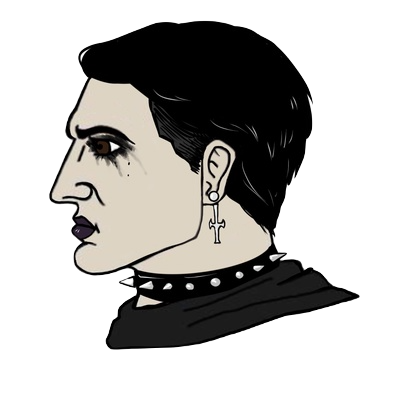
Label: 4_Yes_Chad